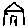
Label: house